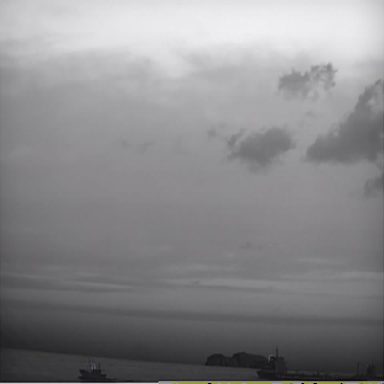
There are two objects shown in the infrared image, including a bulk_carrier, and a liner.